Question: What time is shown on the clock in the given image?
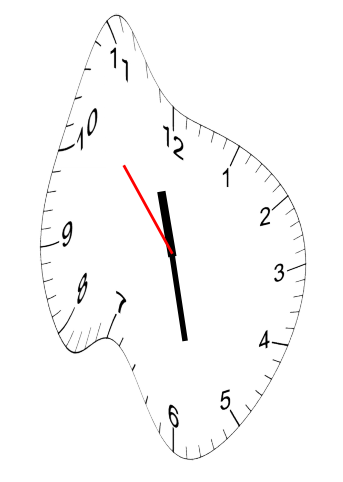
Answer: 11:27:53